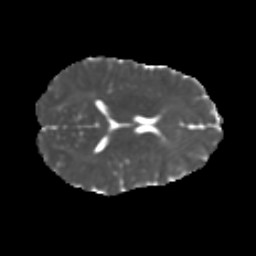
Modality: MD
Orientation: axial
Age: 35
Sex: female
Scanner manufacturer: ge
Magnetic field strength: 3 T
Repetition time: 7.8 s
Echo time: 0.0607 s